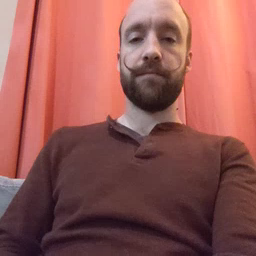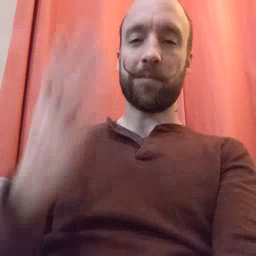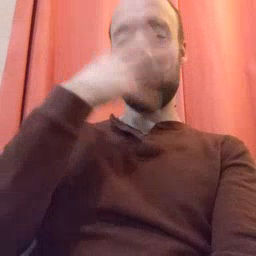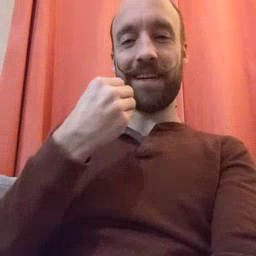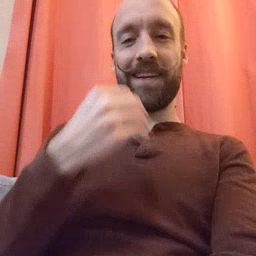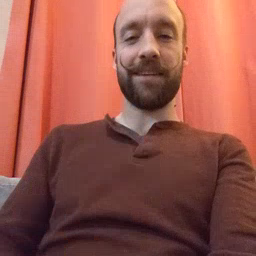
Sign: pretty